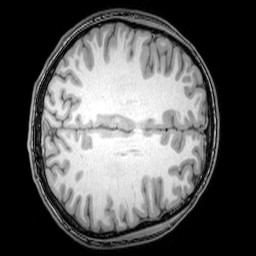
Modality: T1w
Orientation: axial
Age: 21
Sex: male
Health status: healthy
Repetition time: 0.081 s
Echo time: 0.037 s